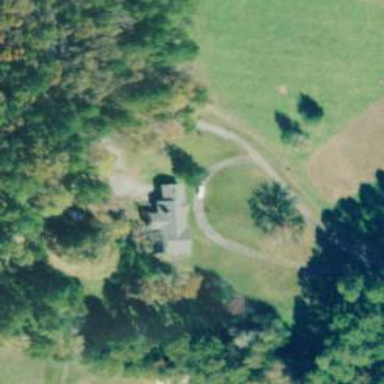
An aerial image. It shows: Driveway.